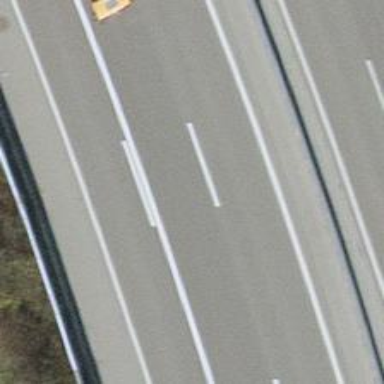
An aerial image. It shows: Asphalt motorway categorized as trunk road.